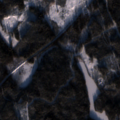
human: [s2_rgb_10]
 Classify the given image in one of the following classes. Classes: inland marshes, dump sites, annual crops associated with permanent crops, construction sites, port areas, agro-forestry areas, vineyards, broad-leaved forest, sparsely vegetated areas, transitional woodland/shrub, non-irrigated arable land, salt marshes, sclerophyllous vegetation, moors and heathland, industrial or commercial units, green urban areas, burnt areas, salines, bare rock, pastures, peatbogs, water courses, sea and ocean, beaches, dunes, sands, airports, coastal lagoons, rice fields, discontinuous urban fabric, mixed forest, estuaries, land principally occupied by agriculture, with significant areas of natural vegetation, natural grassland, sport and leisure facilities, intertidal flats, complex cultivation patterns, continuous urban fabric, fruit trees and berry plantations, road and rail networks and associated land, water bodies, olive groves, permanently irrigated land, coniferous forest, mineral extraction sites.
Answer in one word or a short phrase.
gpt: coniferous forest, mixed forest, transitional woodland/shrub, water bodies